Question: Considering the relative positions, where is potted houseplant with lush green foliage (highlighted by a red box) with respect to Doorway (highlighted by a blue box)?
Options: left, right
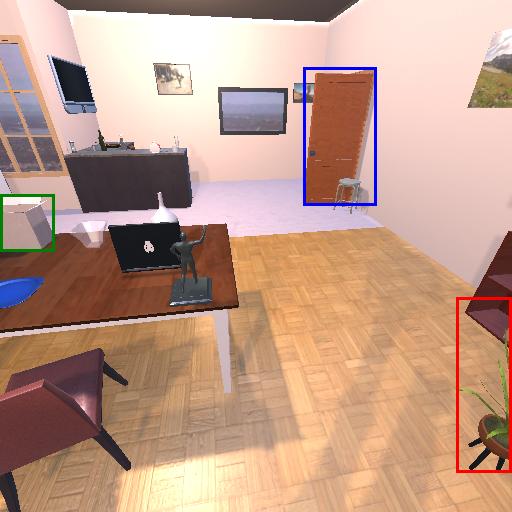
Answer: left